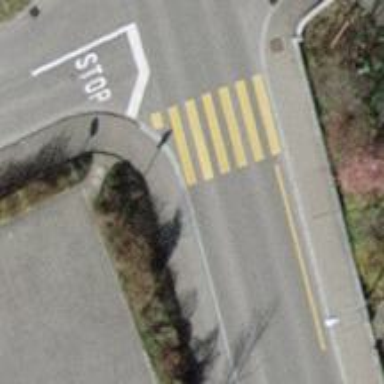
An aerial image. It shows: Marked crossing on the road.